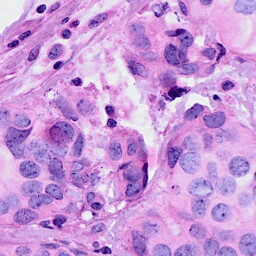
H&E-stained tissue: Breast